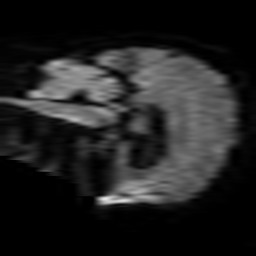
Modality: TRACE
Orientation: sagittal
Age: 63
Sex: male
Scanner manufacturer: philips
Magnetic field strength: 3 T
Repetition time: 3.341 s
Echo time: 0.076 s